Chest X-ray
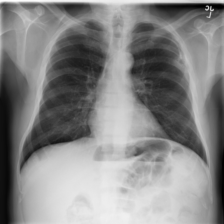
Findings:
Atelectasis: negative
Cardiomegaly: negative
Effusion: negative
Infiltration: negative
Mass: negative
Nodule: negative
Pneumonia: negative
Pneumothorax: negative
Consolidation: negative
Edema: negative
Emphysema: negative
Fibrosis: negative
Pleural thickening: negative
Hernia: negative